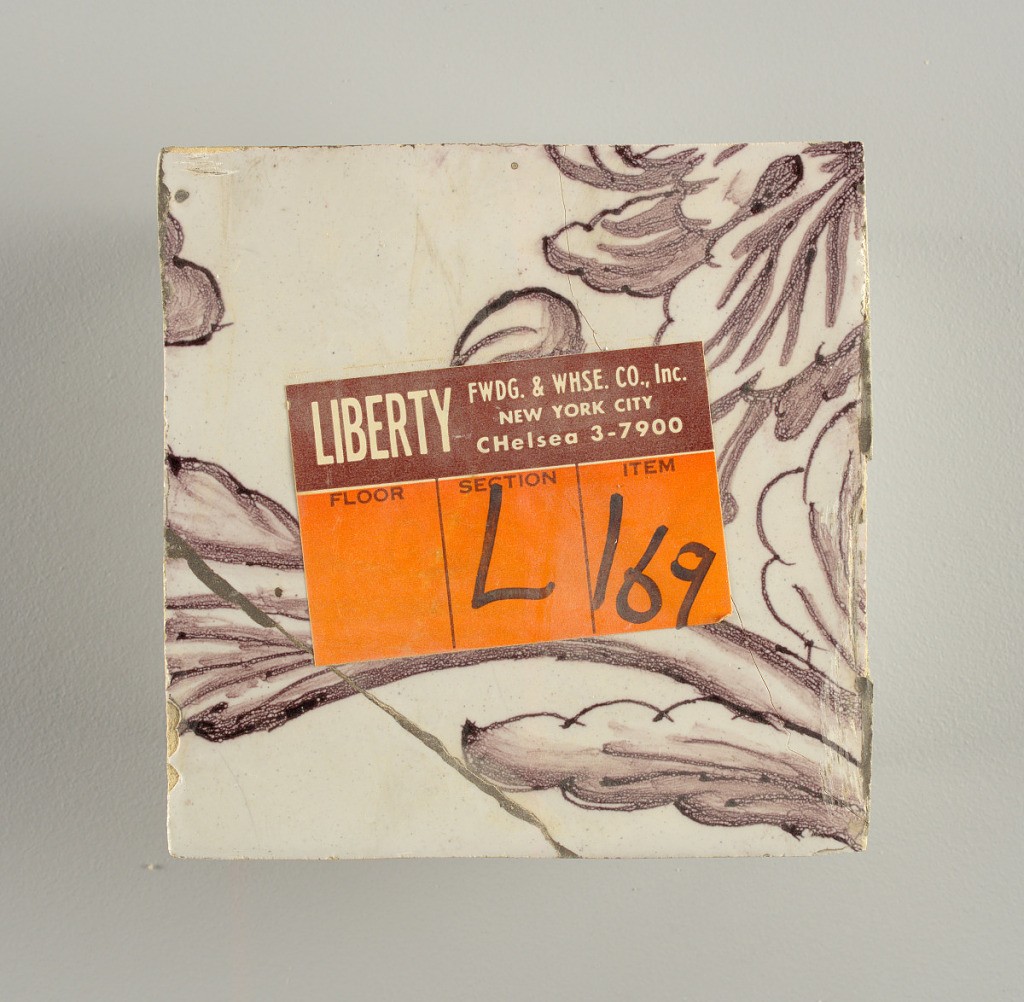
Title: Wall facing
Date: ca. 1725
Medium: Tin-glazed earthenware, underglaze
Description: Horizontal rectangle.  Thirty-seven tiles wide and twenty-one high with opening for door or window nineteen and one-half tiles high and twelve wide.  To left and right of opening, centered canopy above. Left, woman representing Hope, right, a sculputure urn.  Centered above opening, a mascaron.  Arabesque design of foliage.